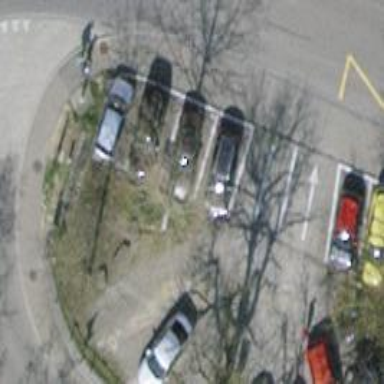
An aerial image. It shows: Parking area with surface.